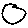
Label: moon